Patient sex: F
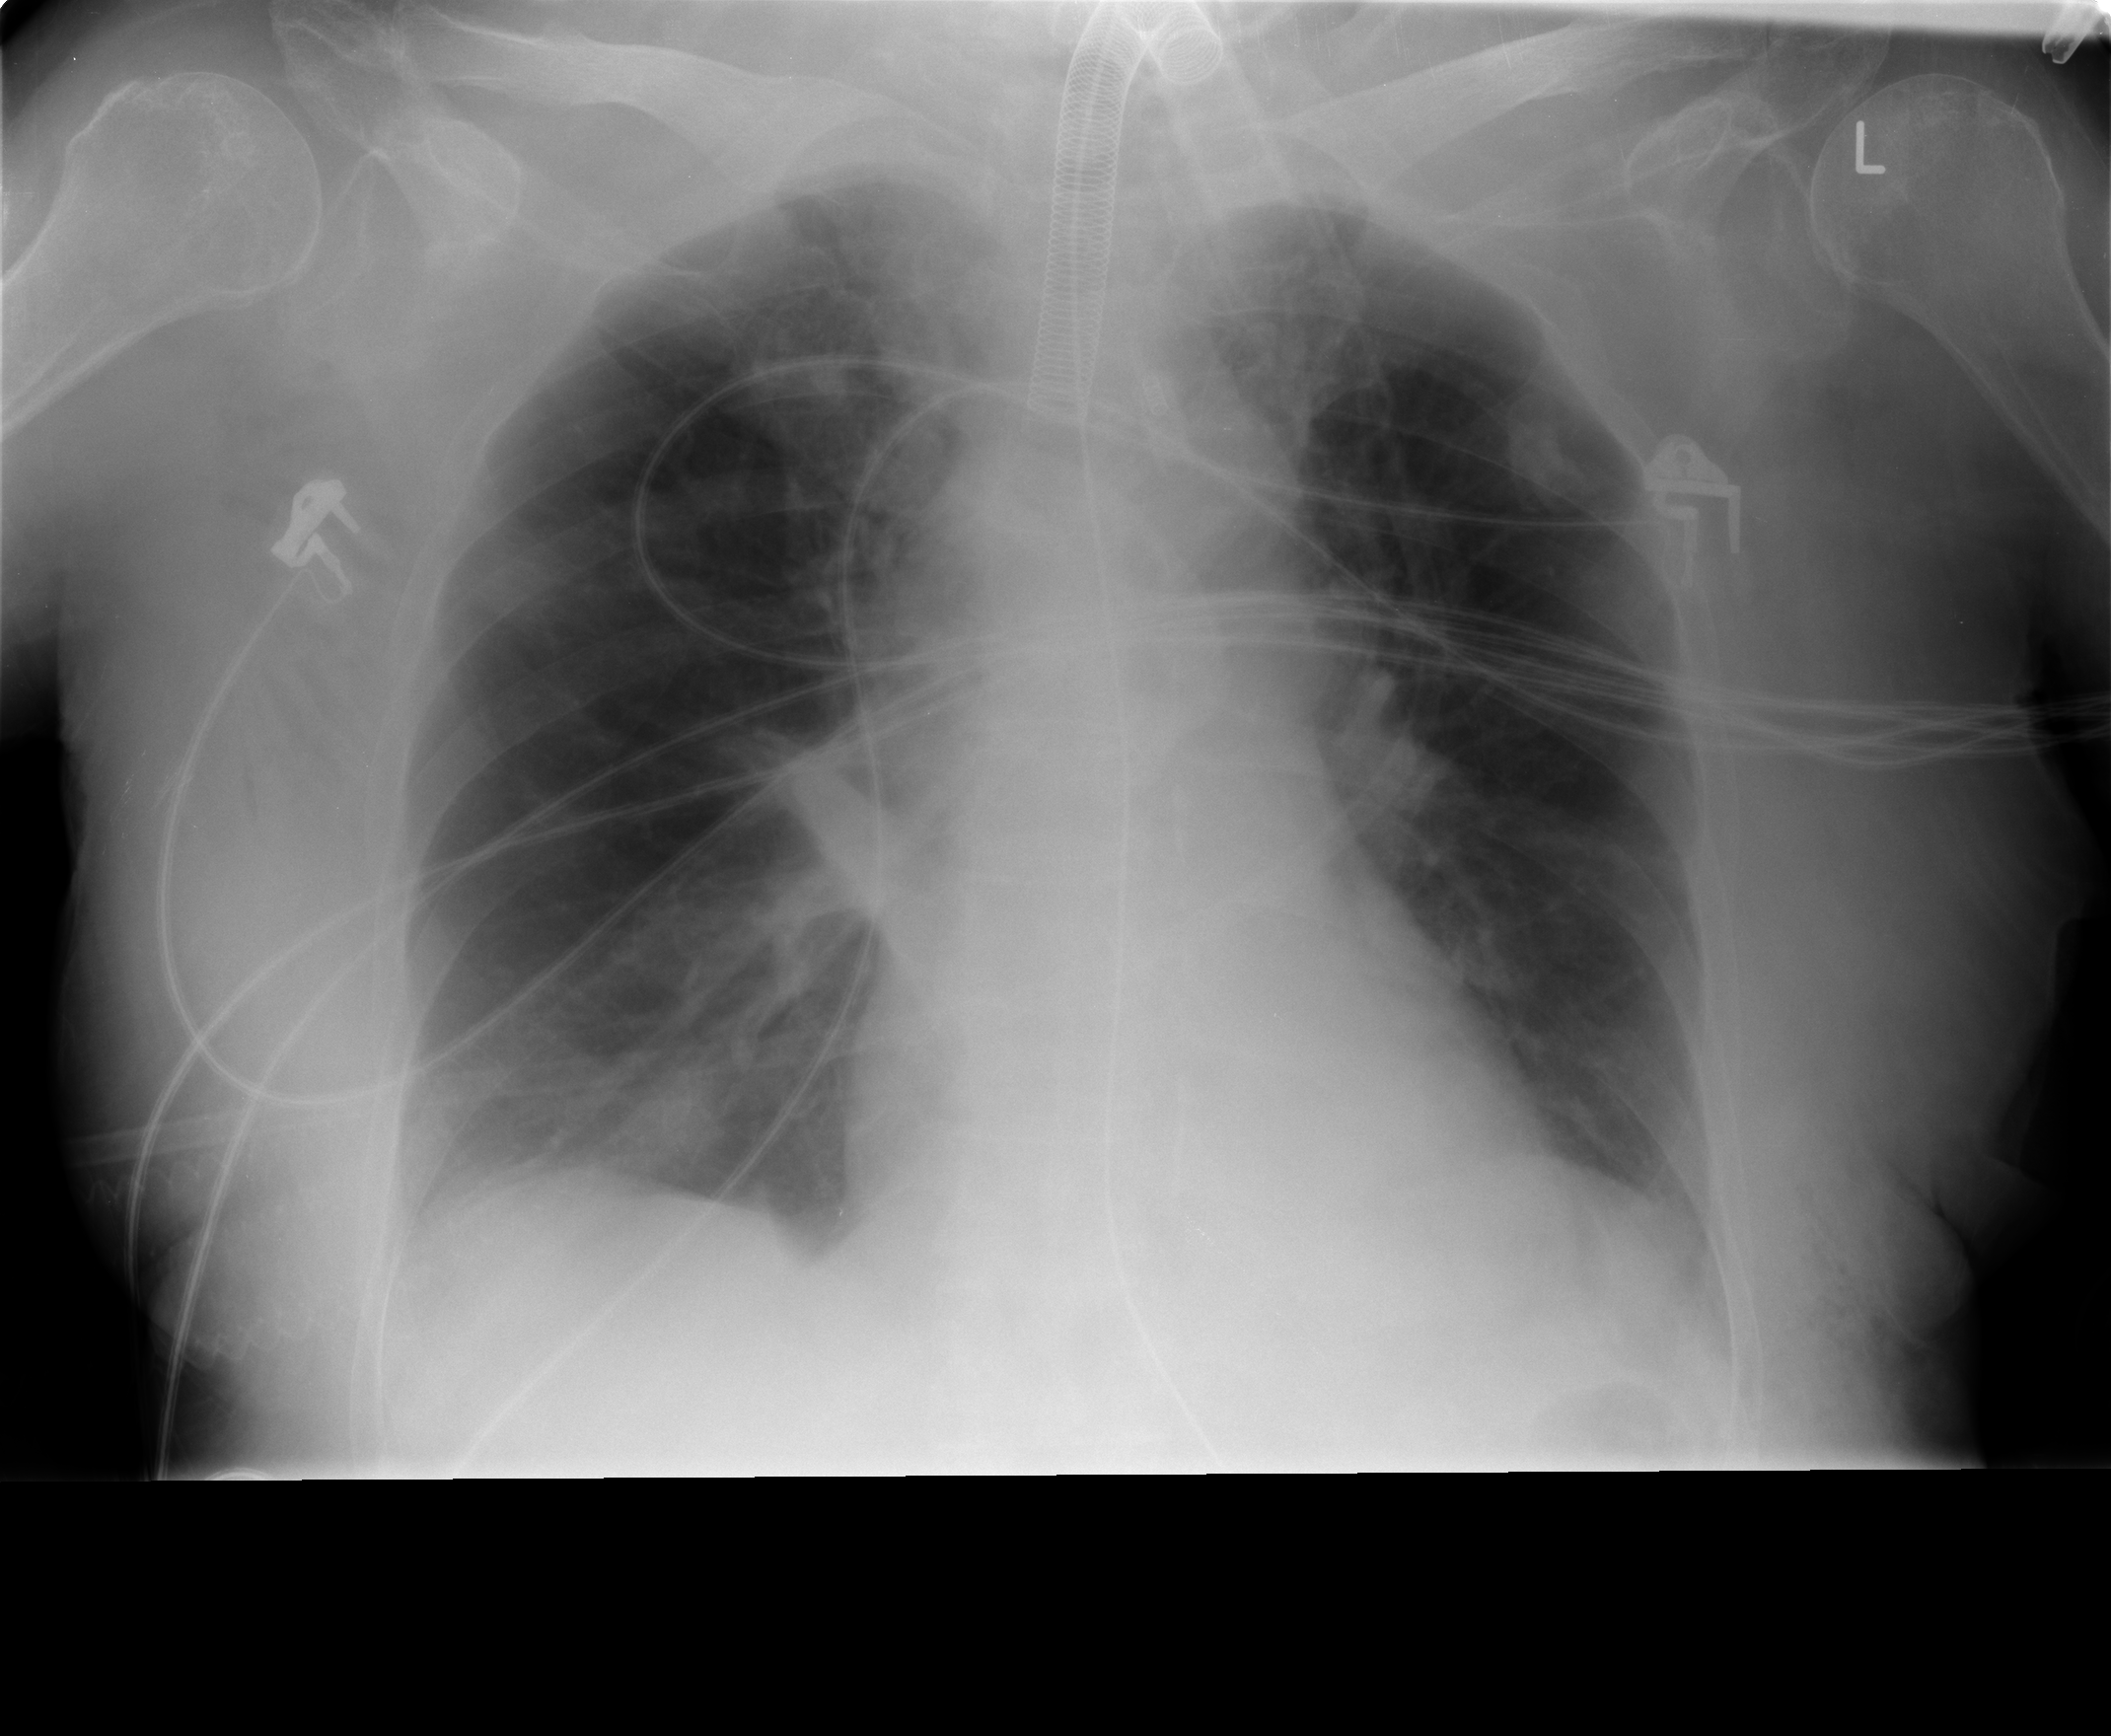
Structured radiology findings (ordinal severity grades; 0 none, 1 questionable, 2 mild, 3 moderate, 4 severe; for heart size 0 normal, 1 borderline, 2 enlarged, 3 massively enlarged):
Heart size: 0
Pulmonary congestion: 0
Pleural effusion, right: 2
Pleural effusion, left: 2
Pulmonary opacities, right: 0
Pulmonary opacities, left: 0
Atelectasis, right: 2
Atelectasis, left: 2